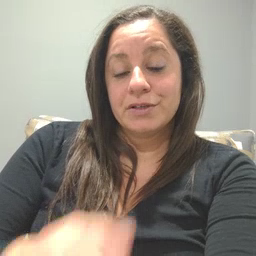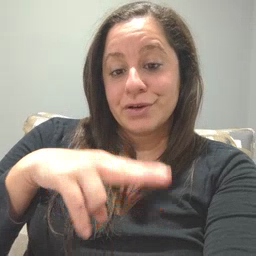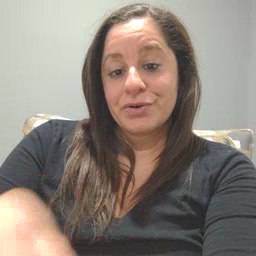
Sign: chair